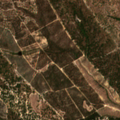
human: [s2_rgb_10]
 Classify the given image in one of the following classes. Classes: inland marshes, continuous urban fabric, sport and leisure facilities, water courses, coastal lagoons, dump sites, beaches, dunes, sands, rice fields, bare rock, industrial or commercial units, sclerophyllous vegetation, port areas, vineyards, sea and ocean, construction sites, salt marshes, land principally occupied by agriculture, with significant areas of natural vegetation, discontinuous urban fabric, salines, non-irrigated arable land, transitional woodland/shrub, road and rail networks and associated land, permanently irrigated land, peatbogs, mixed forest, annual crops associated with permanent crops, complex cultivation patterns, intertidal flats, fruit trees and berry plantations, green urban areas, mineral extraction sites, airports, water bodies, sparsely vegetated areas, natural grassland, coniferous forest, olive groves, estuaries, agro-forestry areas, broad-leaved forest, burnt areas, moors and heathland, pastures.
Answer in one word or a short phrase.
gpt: broad-leaved forest, coniferous forest, transitional woodland/shrub